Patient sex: M
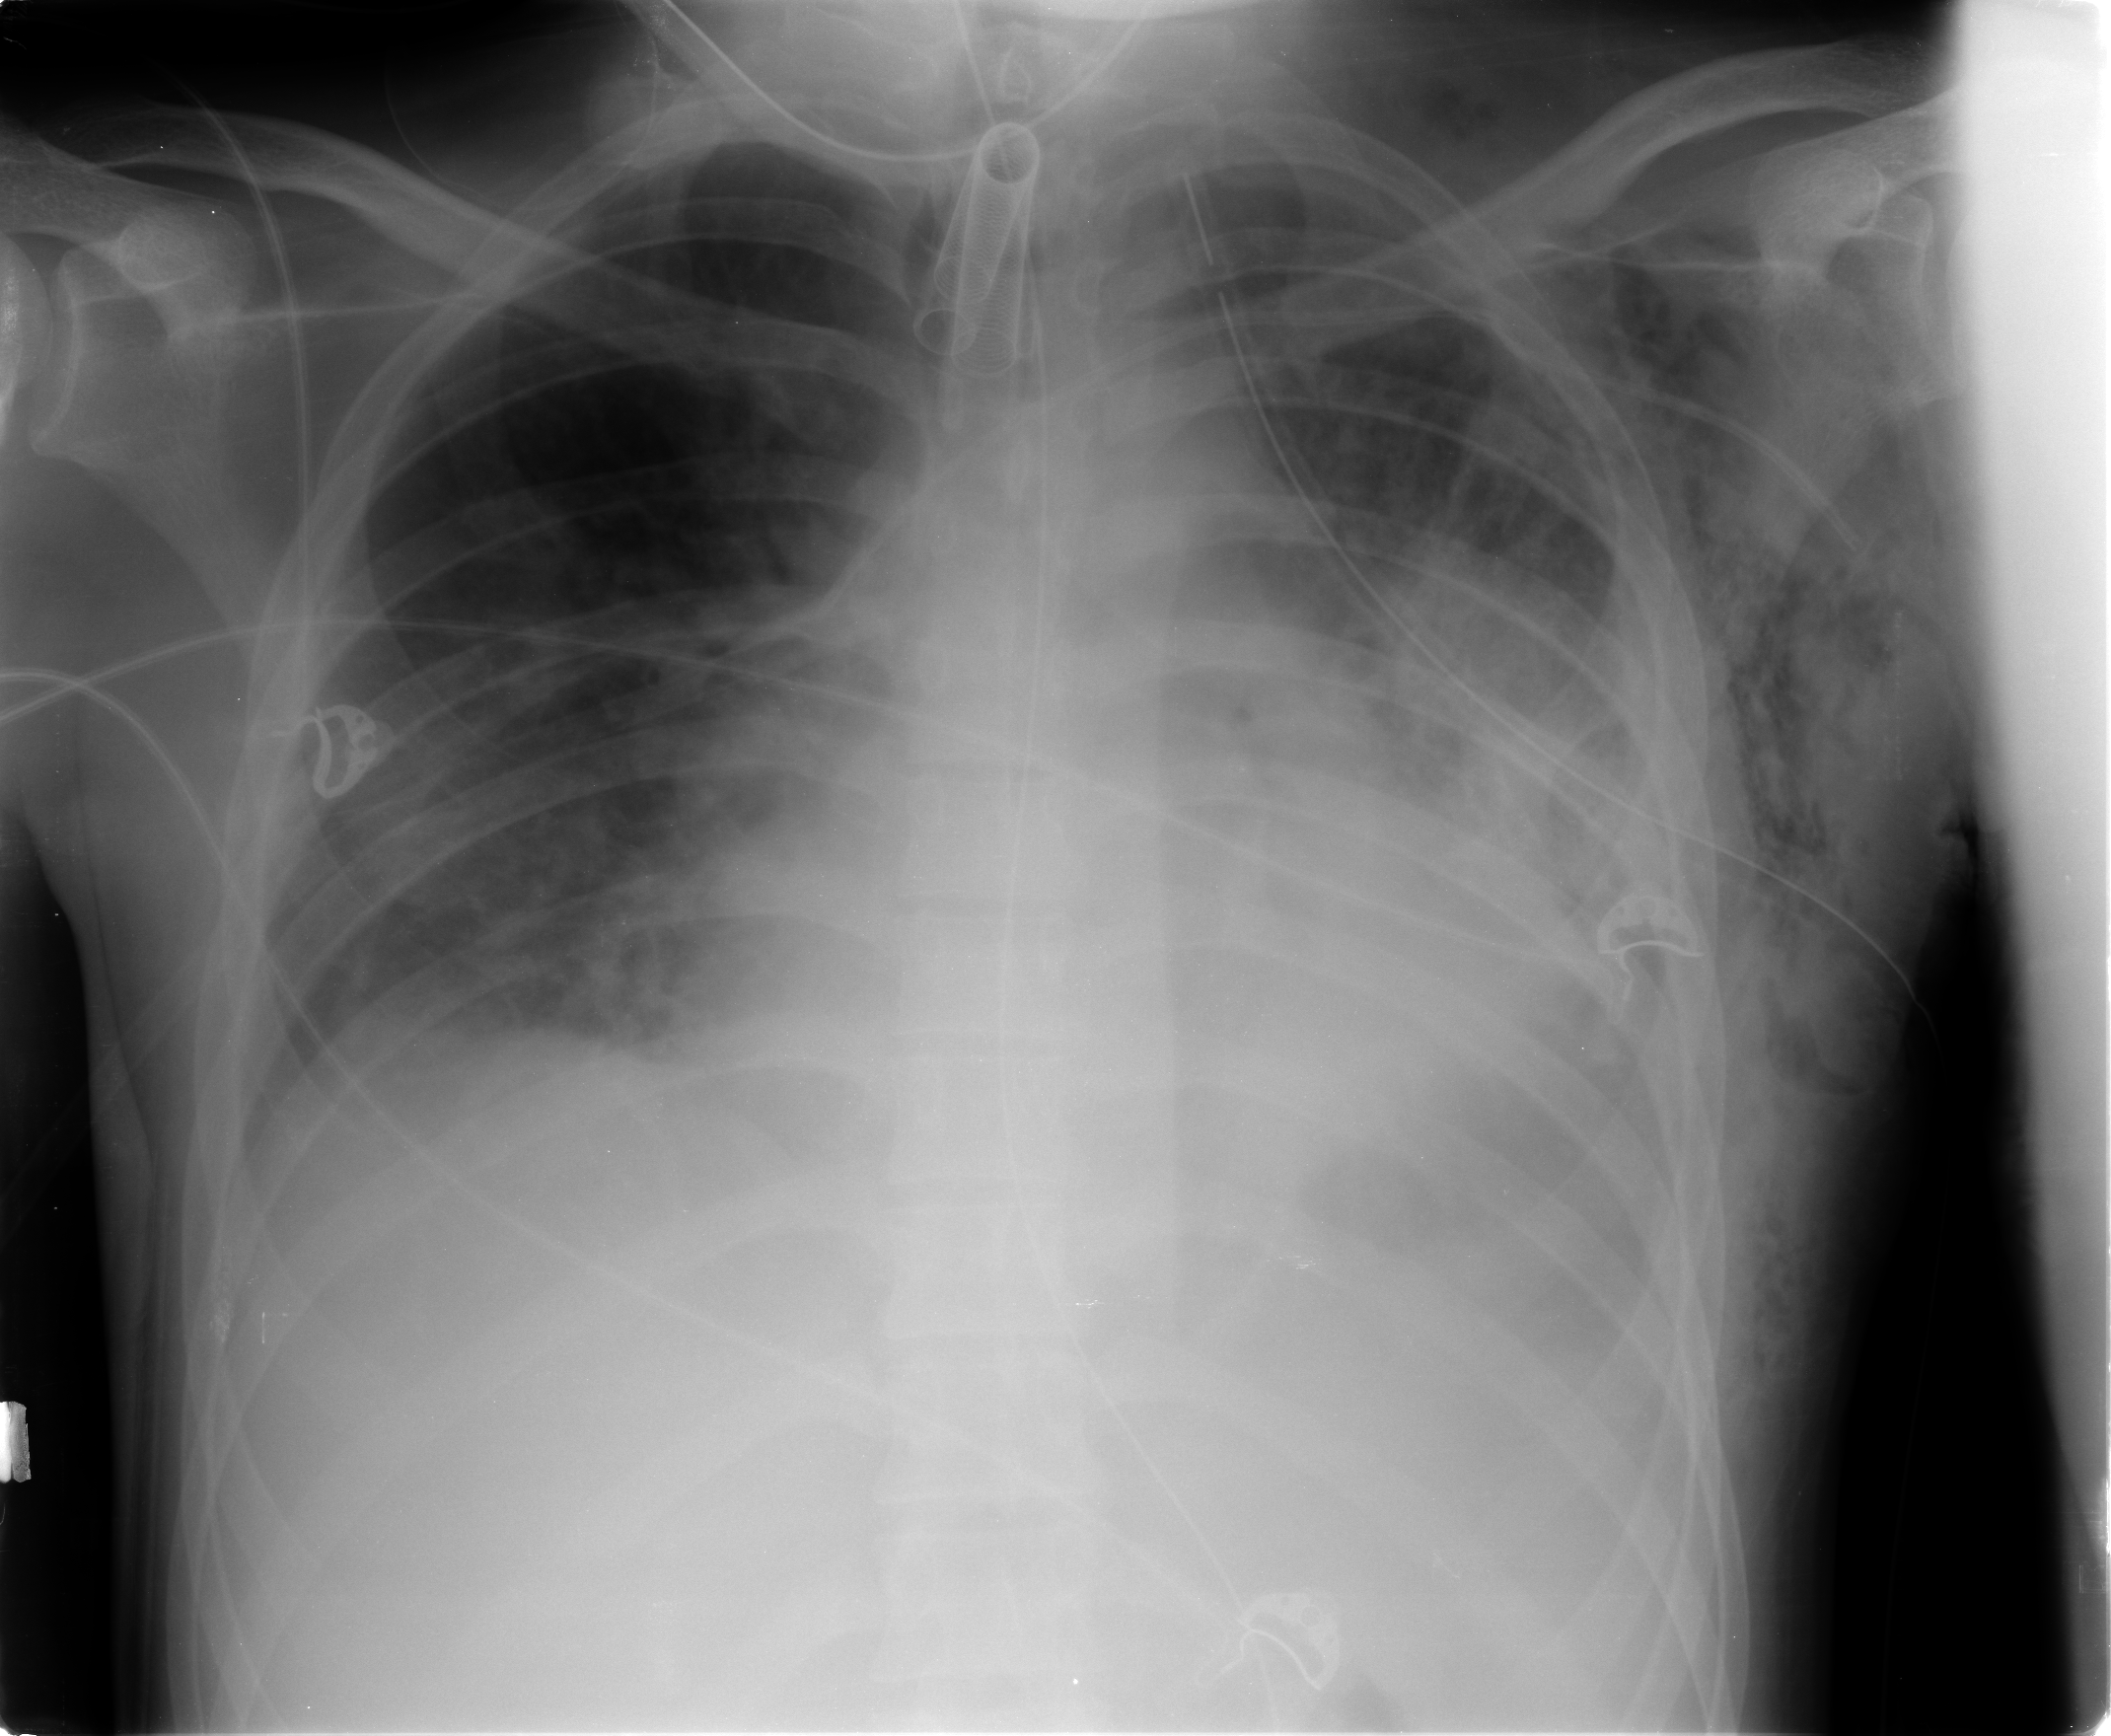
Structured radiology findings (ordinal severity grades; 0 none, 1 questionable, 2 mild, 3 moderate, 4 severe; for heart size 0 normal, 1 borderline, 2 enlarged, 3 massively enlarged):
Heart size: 2
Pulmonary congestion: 1
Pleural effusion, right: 2
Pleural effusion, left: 3
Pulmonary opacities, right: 1
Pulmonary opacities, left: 2
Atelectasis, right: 2
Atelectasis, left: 2